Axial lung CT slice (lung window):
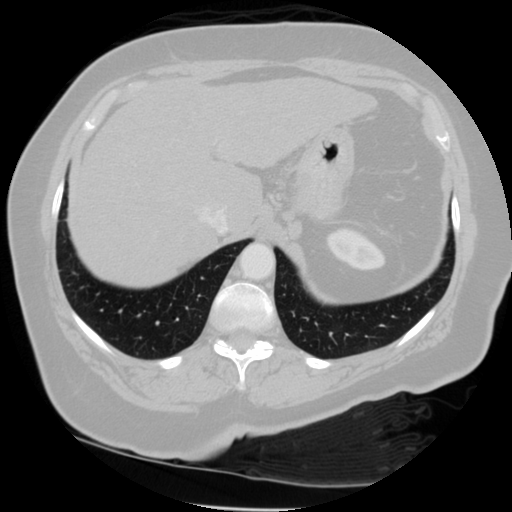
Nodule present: no